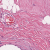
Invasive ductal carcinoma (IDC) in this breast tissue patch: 0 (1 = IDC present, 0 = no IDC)